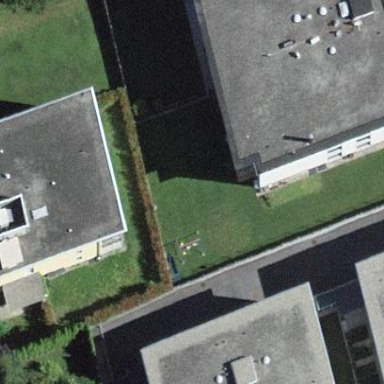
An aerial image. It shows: Image showing building with apartments.